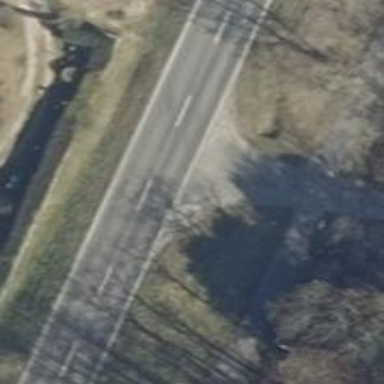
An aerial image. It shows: Secondary road with asphalt surface.